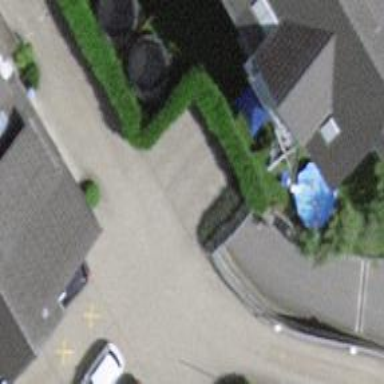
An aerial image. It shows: Parking entrance.